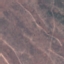
Land use / land cover class: HerbaceousVegetation